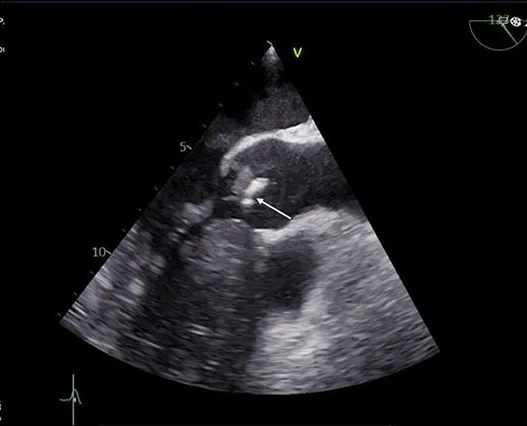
Preoperative transthoracic echocardiogram (TTE) showing vegetation on the aortic valve.
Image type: radiology (ultrasound)